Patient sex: M
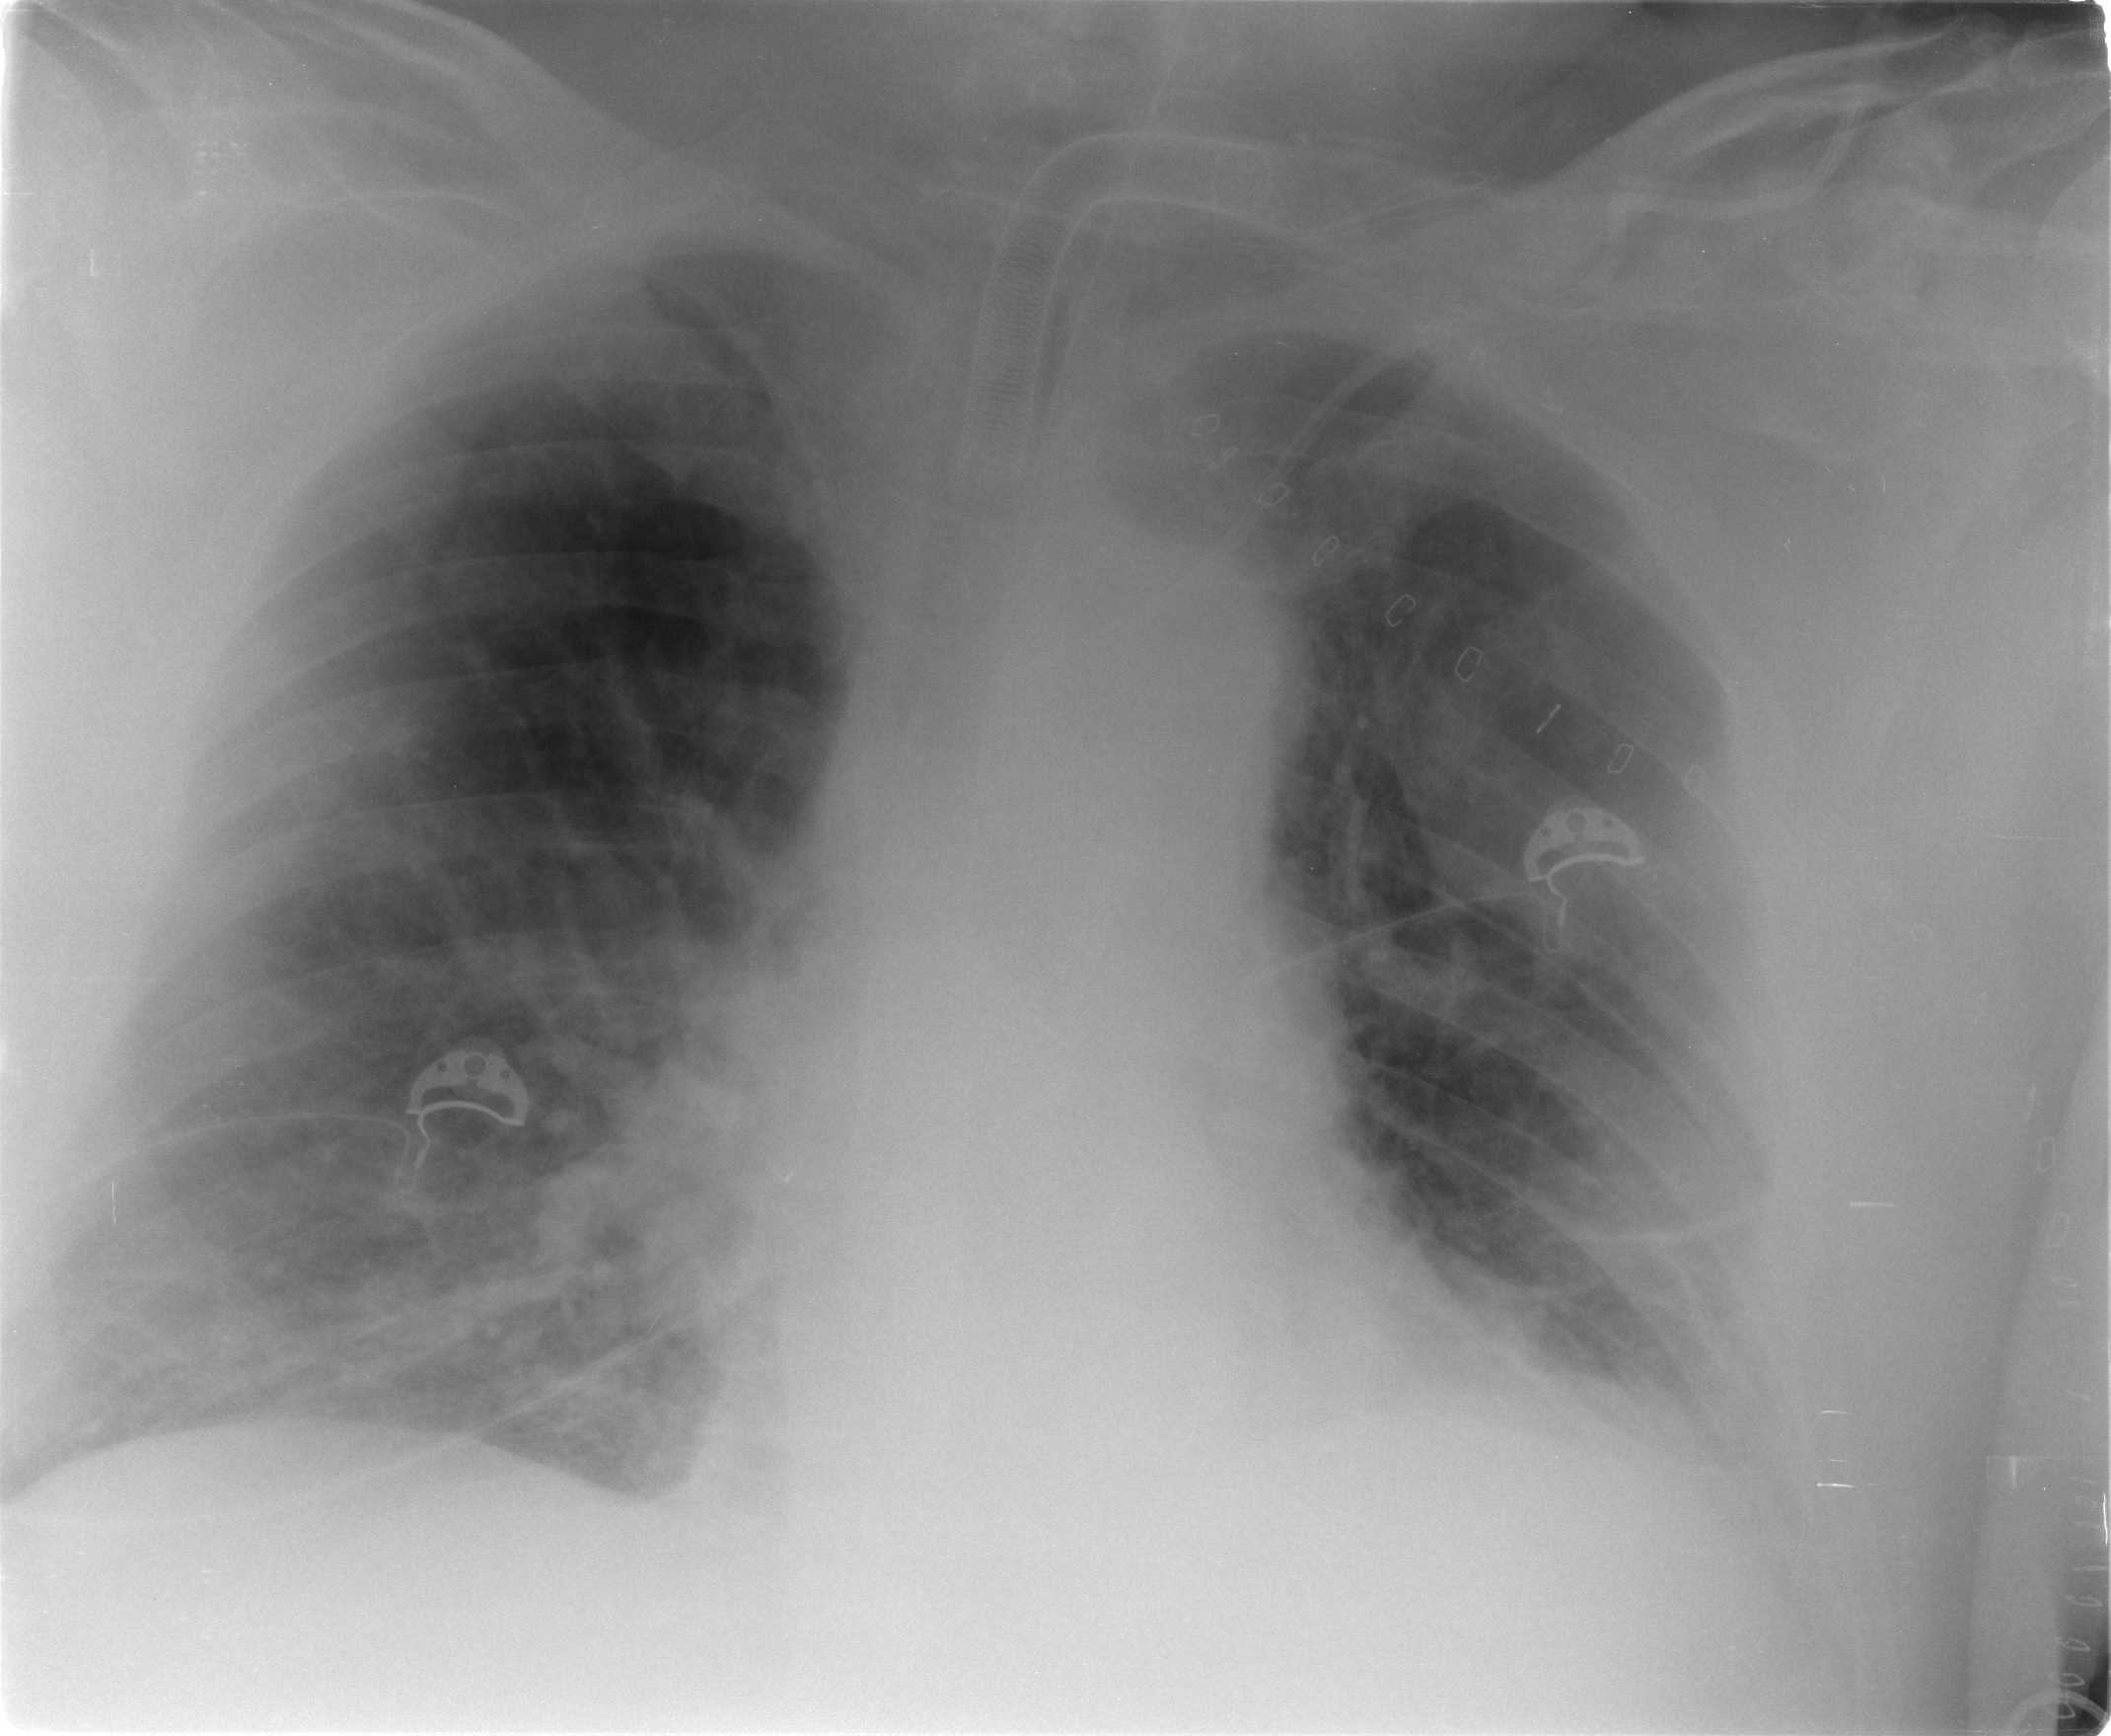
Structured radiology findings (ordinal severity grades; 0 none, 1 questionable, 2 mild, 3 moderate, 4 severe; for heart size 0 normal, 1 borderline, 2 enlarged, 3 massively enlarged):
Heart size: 2
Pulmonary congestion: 2
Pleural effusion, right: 0
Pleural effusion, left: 2
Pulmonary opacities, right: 2
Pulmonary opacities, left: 1
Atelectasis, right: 2
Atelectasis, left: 2